Question: I'm adding a UISegmentedControl to the foot of a grouped UITableView programmatically. It's showing up fine, but when I tap on any of the options, they don't highlight. What am I doing wrong here? Also, how do I set a default item to be highlighted?
'''
- (void)viewDidLoad
{
[super viewDidLoad];
// set up cacheControl
NSArray* cacheDays = [NSArray arrayWithObjects: @"1", @"2", @"3", @"4", @"5", nil];
self.cacheControl = [[UISegmentedControl alloc] initWithItems:cacheDays];
[self.cacheControl setTintColor:[UIColor blackColor]];
[self.cacheControl addTarget:self action:@selector(cacheSelection:) forControlEvents:UIControlEventValueChanged];
self.cacheControl.frame = CGRectMake(10, 16, self.tbl.frame.size.width-20, 47);
[self.cacheControl setAutoresizingMask:UIViewAutoresizingFlexibleLeftMargin | UIViewAutoresizingFlexibleRightMargin];
}
- (UIView *)tableView:(UITableView *)tv viewForFooterInSection:(NSInteger)section
{
switch (section) {
case 0:{
UIView* footerView = [[UIView alloc] initWithFrame:CGRectMake(0, 0, tbl.frame.size.width, tbl.contentInset.top)];
footerView.backgroundColor = [UIColor clearColor];
return footerView;
}
case 1:{
UIView* footerView = [[UIView alloc] initWithFrame:CGRectMake(0, 0, tbl.frame.size.width, 16)];
footerView.backgroundColor = [UIColor clearColor];
[footerView setClipsToBounds:NO];
[footerView setAutoresizingMask:UIViewAutoresizingFlexibleLeftMargin | UIViewAutoresizingFlexibleRightMargin];
[footerView addSubview:self.cacheControl];
return footerView;
}
}
return nil;
}
'''
Screenshot, as requested:

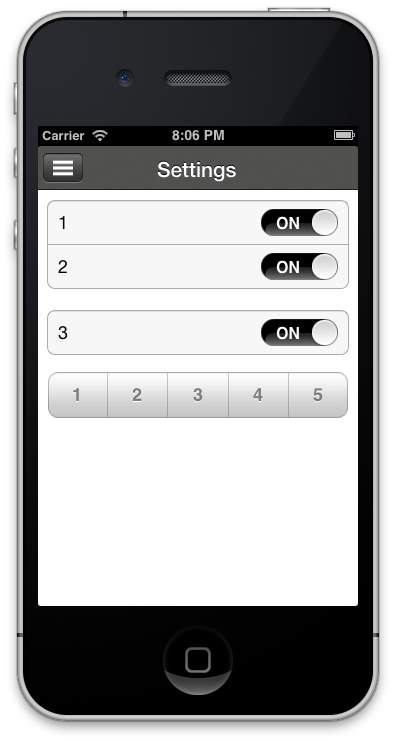
Answer: To set a default item, do: '[cacheControl setSelectedSegmentIndex:0]' with the index that you want selected.